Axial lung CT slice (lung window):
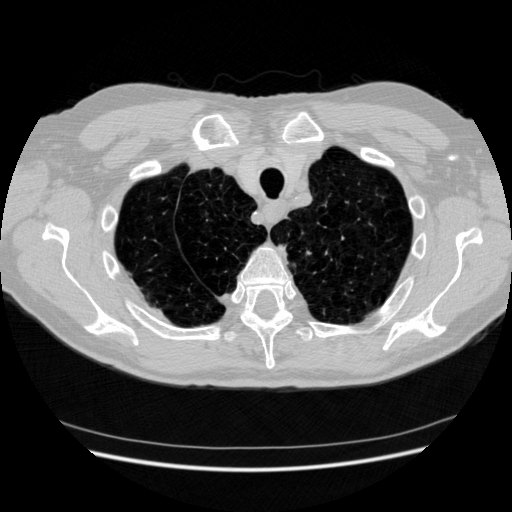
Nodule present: no